Question: I'm attempting to target the last parent table row within a table that has children table-row elements inside of it. I've tried the below jQuery to target the :last pseudo, however, like expected, it is targeting the absolute last table-row element within the targets parent table.
'''
$('table[id*="dgRegistrantList"]').find('tr:last').addClass('EventRegLastAttendee')
'''
I've put together a jsFiddle with the HTML block I'm attempting to target with the jQuery, I hope it is helpful!
<URL>

The Green table-row is the one I would like to target, however, the one highlighted in Red is the obvious one receiving the class.
This system can generate a variant of table rows depending on the users selection prior to this "Step". For a full example of what I'm working with, visit: <URL>.
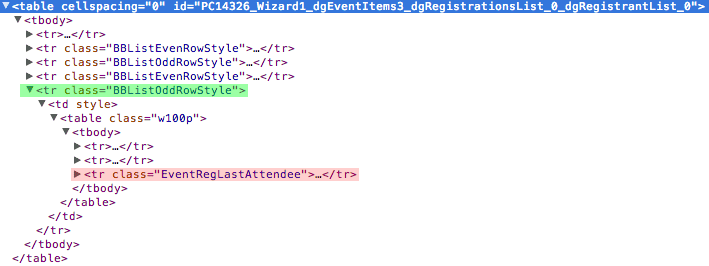
Answer: If all the parent '<tr>' elements have the classes 'BBListOddRowStyle' or 'BBListEvenRowStyle' you can do this:
'''
$('table[id*="dgRegistrantList"]').find('tr[class*=RowStyle]:last')
.addClass('EventRegLastAttendee')
'''
<URL>
If not, you can use '.children()' twice to make sure you target the right ones:
'''
$('table[id*="dgRegistrantList"]').children('tbody')
.children('tr:last').addClass('EventRegLastAttendee')
'''
<URL>